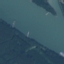
Land use / land cover class: River